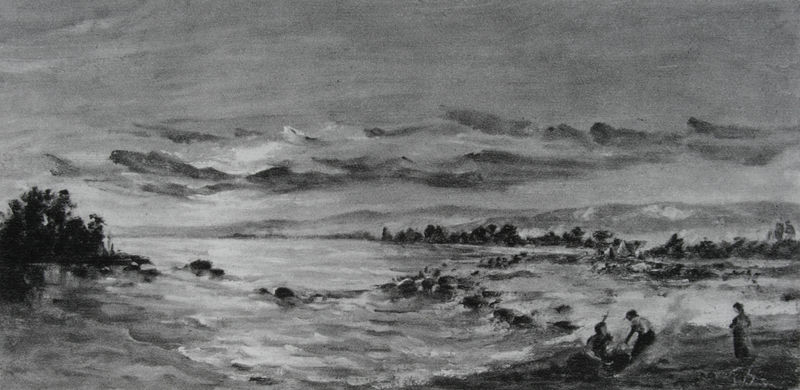
Titel: Untergehende Sonne über den Stromschnellen von Ste. Marie
Künstler: Frank Buchser
Institution: Privatbesitz
Schlagwörter: baum, feuer, gemälde, gruppe, himmel, laub, mann, meer, schatten, wasser, weiß, wolken, bäume, impressionismus, landschaft, menschen, sand, see, sitzen, ufer, abend, frau, grau, licht, männer, schwarz, haus, wolke, malerei, stehen, steine, bild, signatur, horizont, natur, weite, wind, busch, büsche, gebüsch, gewässer, hütte, sonne, boden, insel, drei, personen, wald, boot, gischt, küste, strand, welle, wellen, düster, fischer, schiffer, berge, gebirge, nebel, rauh, grisaille, figuren, brandung, flut, schiffbruch, sturm, stürmisch, unwetter, wellengang, wetter, woge, wogen, stimmung, ölfarben, foto, wolkenzug, schwarzweiss, radierung, bedrohlich, seegang, christus, überschwemmung, gestrüpp, reproduktion, petrus, netz, rettung, fischen, festland, mee, meereslandschaft, graz, duo, lagerfeuer, gethsemane, stru, en